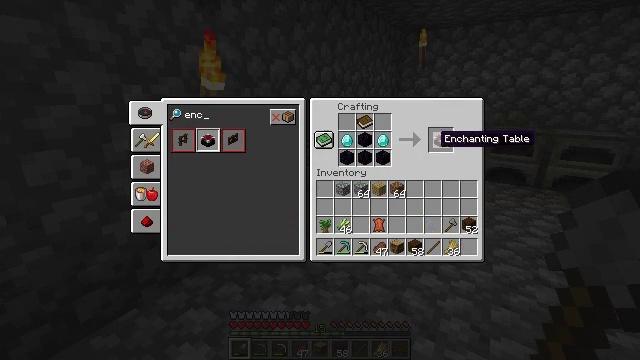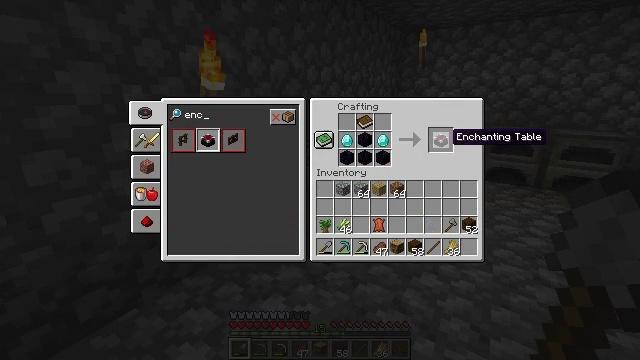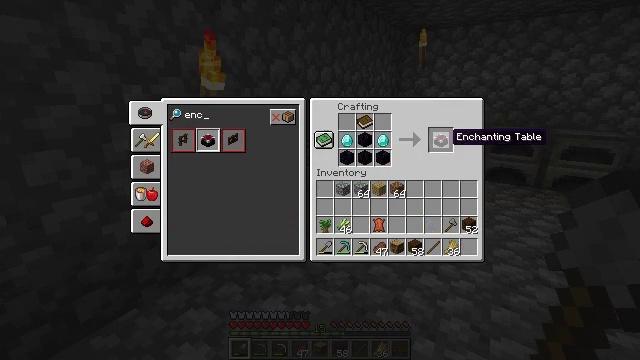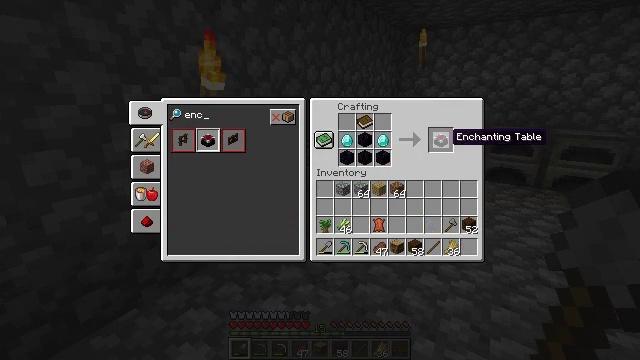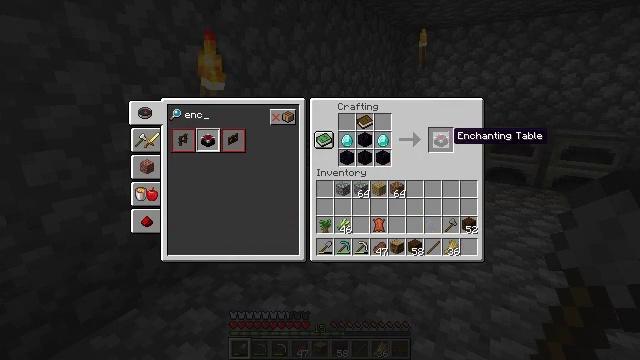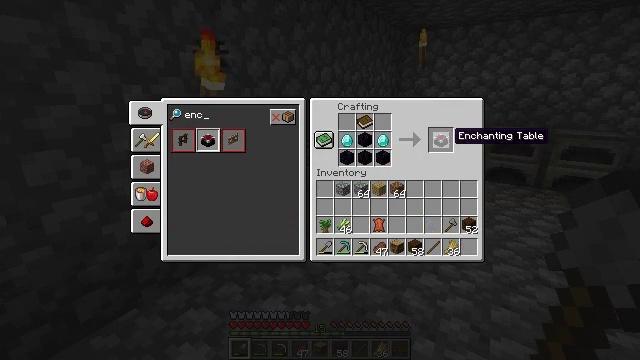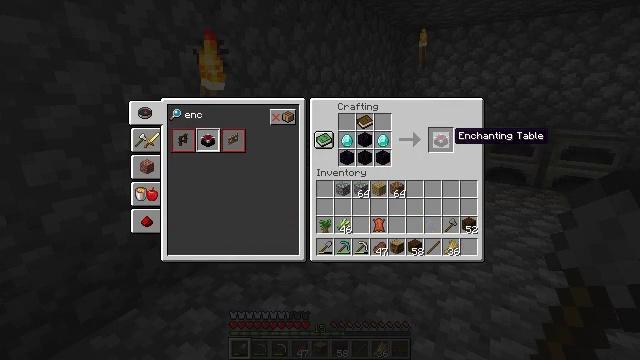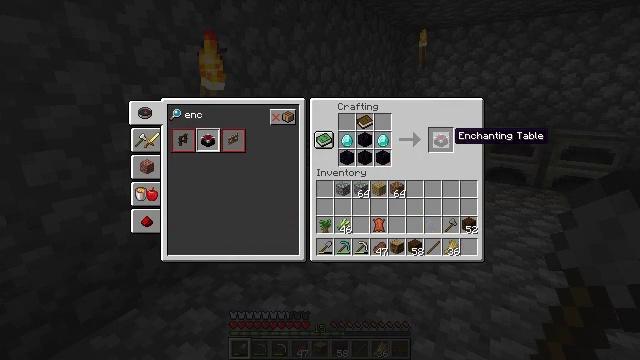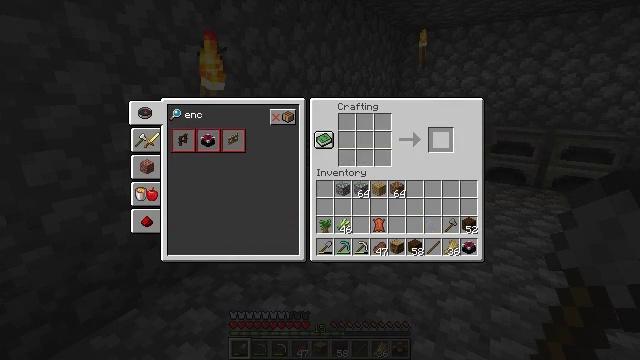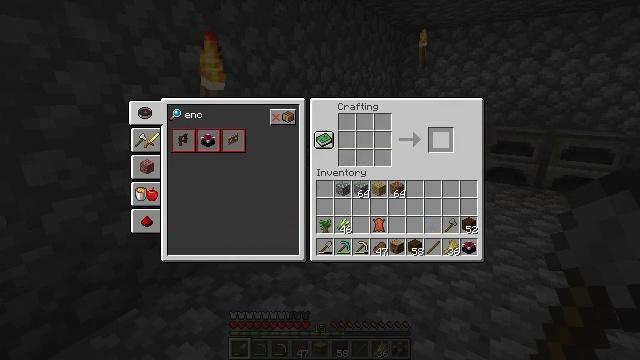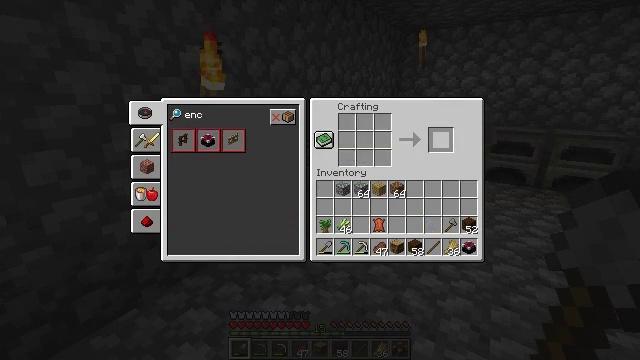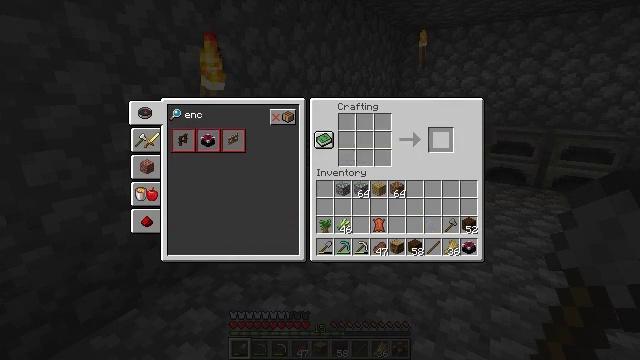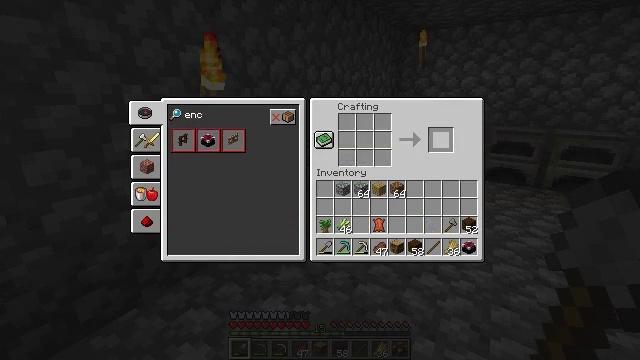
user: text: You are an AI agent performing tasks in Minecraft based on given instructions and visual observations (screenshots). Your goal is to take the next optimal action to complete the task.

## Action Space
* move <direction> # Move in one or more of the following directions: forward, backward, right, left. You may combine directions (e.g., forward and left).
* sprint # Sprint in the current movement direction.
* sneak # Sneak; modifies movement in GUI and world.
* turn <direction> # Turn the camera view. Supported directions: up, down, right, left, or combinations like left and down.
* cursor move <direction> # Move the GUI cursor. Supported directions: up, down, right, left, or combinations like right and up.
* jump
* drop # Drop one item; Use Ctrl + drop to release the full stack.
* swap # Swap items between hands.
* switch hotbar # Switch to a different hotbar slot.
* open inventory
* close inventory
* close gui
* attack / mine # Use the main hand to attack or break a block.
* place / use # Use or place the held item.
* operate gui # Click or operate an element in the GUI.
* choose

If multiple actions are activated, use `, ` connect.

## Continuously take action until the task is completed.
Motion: motion action
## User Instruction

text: Convert obsidian, diamonds, and a book into an enchanting table.
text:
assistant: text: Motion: cursor move right
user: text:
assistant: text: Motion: sneak
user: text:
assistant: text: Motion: sneak
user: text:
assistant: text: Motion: sneak
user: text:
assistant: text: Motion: sneak
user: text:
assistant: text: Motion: sneak
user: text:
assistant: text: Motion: sneak
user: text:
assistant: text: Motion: sneak, operate gui
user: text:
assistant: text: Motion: sneak, operate gui
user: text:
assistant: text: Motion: sneak
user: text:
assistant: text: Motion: sneak
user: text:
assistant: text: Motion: sneak
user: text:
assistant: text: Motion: sneak